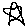
Label: star